Question: I added a toolbar to the bottom which disappears while you are drawing, but I am unable to draw to the bottom of the screen. I tried bounds or frame, but neither worked. I only have one view, btw. Too much drawing around the bottom will cause the whole picture around

'''
- (void)viewDidLoad {
[super viewDidLoad];
drawImage = [[UIImageView alloc] initWithImage:nil];
drawImage.frame = self.view.frame;
[self.view addSubview:drawImage];
self.view.backgroundColor = [UIColor lightGrayColor];
mouseMoved = 0;
}
- (void)touchesBegan:(NSSet *)touches withEvent:(UIEvent *)event {
toolbar.hidden = YES;
mouseSwiped = NO;
UITouch *touch = [touches anyObject];
if ([touch tapCount] == 2) {
drawImage.image = nil;
return;
}
lastPoint = [touch locationInView:self.view];
lastPoint.y -= 20;
}
- (void)touchesMoved:(NSSet *)touches withEvent:(UIEvent *)event {
mouseSwiped = YES;
UITouch *touch = [touches anyObject];
CGPoint currentPoint = [touch locationInView:self.view];
currentPoint.y -= 20;
UIGraphicsBeginImageContext(self.view.frame
.size);
[drawImage.image drawInRect:CGRectMake(0, 0, self.view.frame.size.width, self.view.frame.size.height)];
CGContextSetLineCap(UIGraphicsGetCurrentContext(), kCGLineCapRound);
CGContextSetLineWidth(UIGraphicsGetCurrentContext(), 5.0);
CGContextSetRGBStrokeColor(UIGraphicsGetCurrentContext(), 1.0, 0.0, 0.0, 1.0);
CGContextBeginPath(UIGraphicsGetCurrentContext());
CGContextMoveToPoint(UIGraphicsGetCurrentContext(), lastPoint.x, lastPoint.y);
CGContextAddLineToPoint(UIGraphicsGetCurrentContext(), currentPoint.x, currentPoint.y);
CGContextStrokePath(UIGraphicsGetCurrentContext());
drawImage.image = UIGraphicsGetImageFromCurrentImageContext();
UIGraphicsEndImageContext();
lastPoint = currentPoint;
mouseMoved++;
if (mouseMoved == 10) {
mouseMoved = 0;
}
}
- (void)touchesEnded:(NSSet *)touches withEvent:(UIEvent *)event {
UITouch *touch = [touches anyObject];
if ([touch tapCount] == 2) {
toolbar.hidden = NO;
drawImage.image = nil;
return;
}
if(!mouseSwiped) {
UIGraphicsBeginImageContext(self.view.frame.size);
[drawImage.image drawInRect:CGRectMake(0, 0, self.view.frame.size.width, self.view.frame.size.height)];
CGContextSetLineCap(UIGraphicsGetCurrentContext(), kCGLineCapRound);
CGContextSetLineWidth(UIGraphicsGetCurrentContext(), 5.0);
CGContextSetRGBStrokeColor(UIGraphicsGetCurrentContext(), 1.0, 0.0, 0.0, 1.0);
CGContextMoveToPoint(UIGraphicsGetCurrentContext(), lastPoint.x, lastPoint.y);
CGContextAddLineToPoint(UIGraphicsGetCurrentContext(), lastPoint.x, lastPoint.y);
CGContextStrokePath(UIGraphicsGetCurrentContext());
CGContextFlush(UIGraphicsGetCurrentContext());
drawImage.image = UIGraphicsGetImageFromCurrentImageContext();
UIGraphicsEndImageContext();
}
}
'''
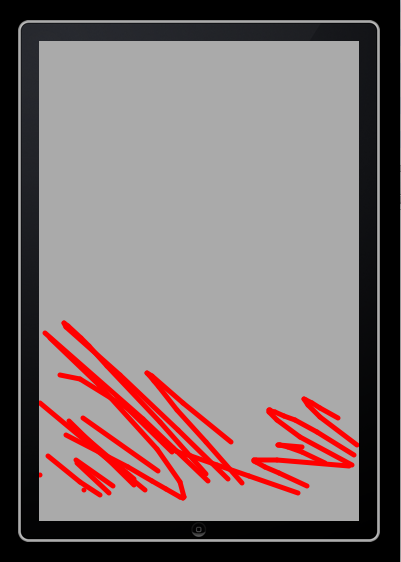
Answer: Please set
'''
lastPoint.y -= 0;
'''
and
'''
currentPoint.y -= 0;
'''
This works for me